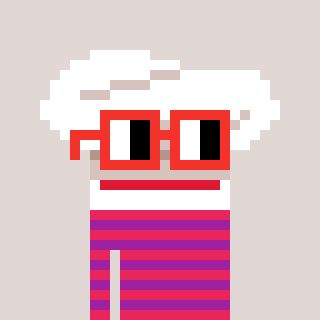
a pixel art character with square red glasses, a chef hat-shaped head and a magenta-colored body on a warm background